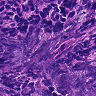
Metastatic tissue present: no